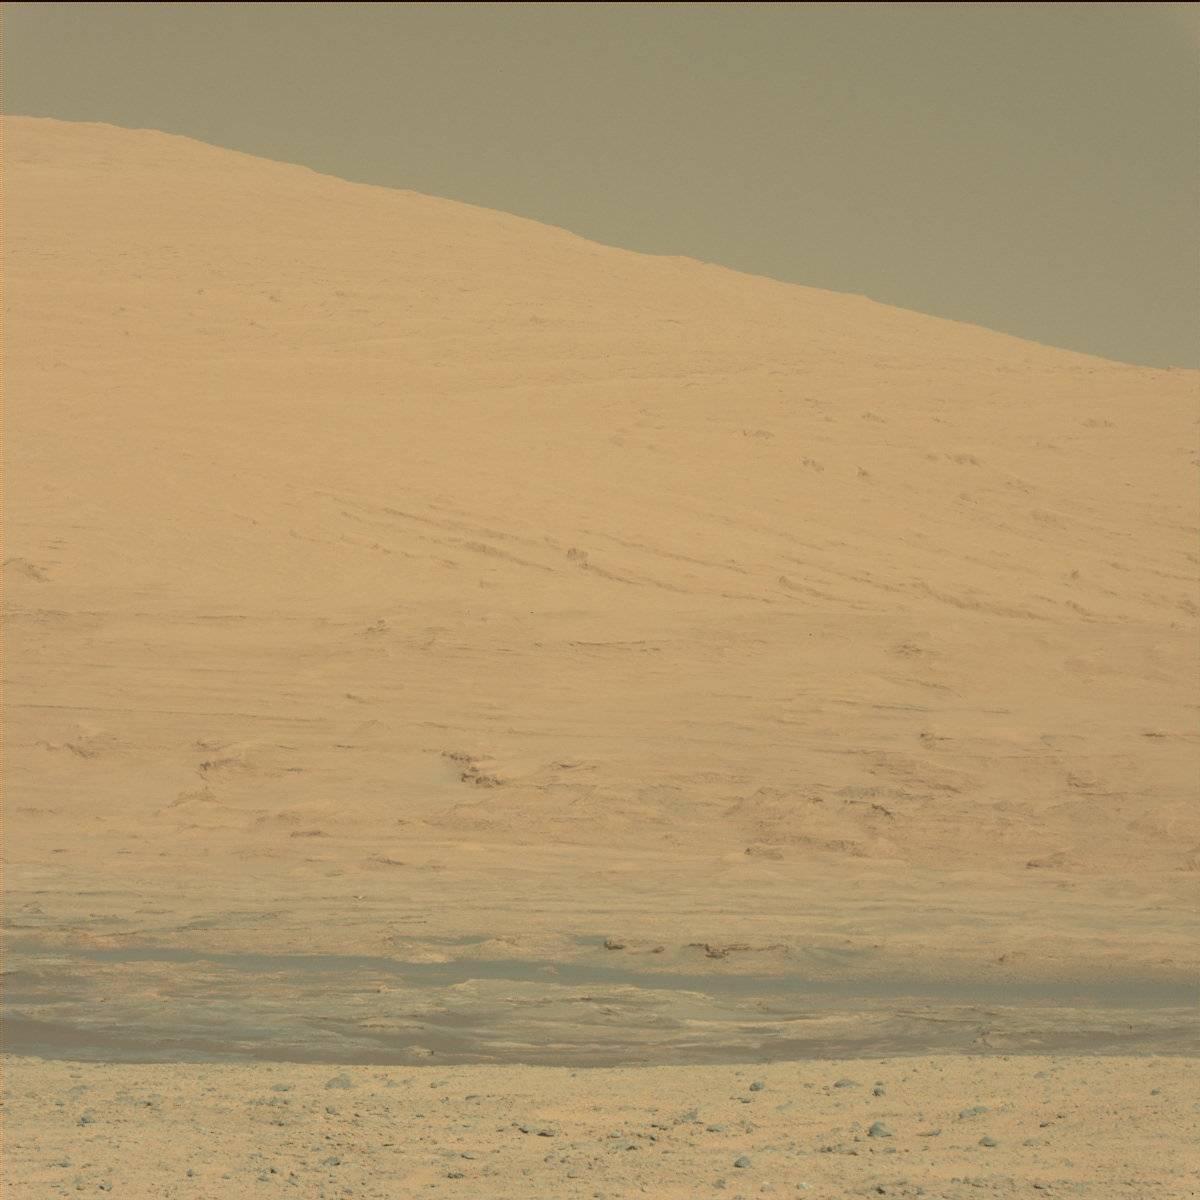
Terrain classes present: Bedrock, Ridge, Sand / Soil, Sky